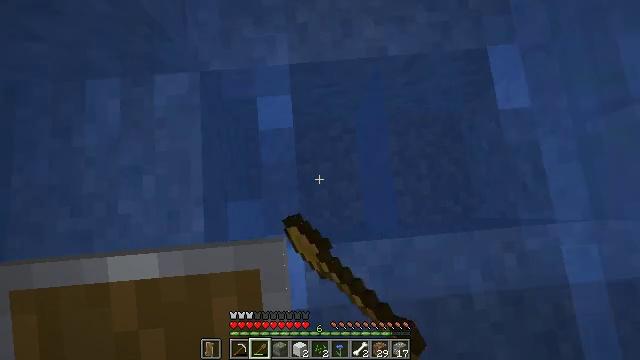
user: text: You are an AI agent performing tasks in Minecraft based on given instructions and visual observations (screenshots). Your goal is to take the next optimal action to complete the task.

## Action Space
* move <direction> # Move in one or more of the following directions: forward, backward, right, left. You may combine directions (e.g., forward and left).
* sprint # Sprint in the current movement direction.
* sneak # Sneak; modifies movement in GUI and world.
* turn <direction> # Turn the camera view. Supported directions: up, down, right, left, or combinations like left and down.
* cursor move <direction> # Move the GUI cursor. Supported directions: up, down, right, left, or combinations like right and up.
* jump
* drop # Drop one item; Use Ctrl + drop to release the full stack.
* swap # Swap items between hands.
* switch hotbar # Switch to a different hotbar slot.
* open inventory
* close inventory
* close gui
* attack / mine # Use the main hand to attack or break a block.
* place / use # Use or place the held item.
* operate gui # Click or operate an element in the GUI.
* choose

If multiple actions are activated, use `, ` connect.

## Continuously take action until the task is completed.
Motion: motion action
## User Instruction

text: Gather gravel by digging.
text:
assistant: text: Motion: sneak, attack / mine